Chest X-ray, PA view. Patient: 31 years old, sex F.
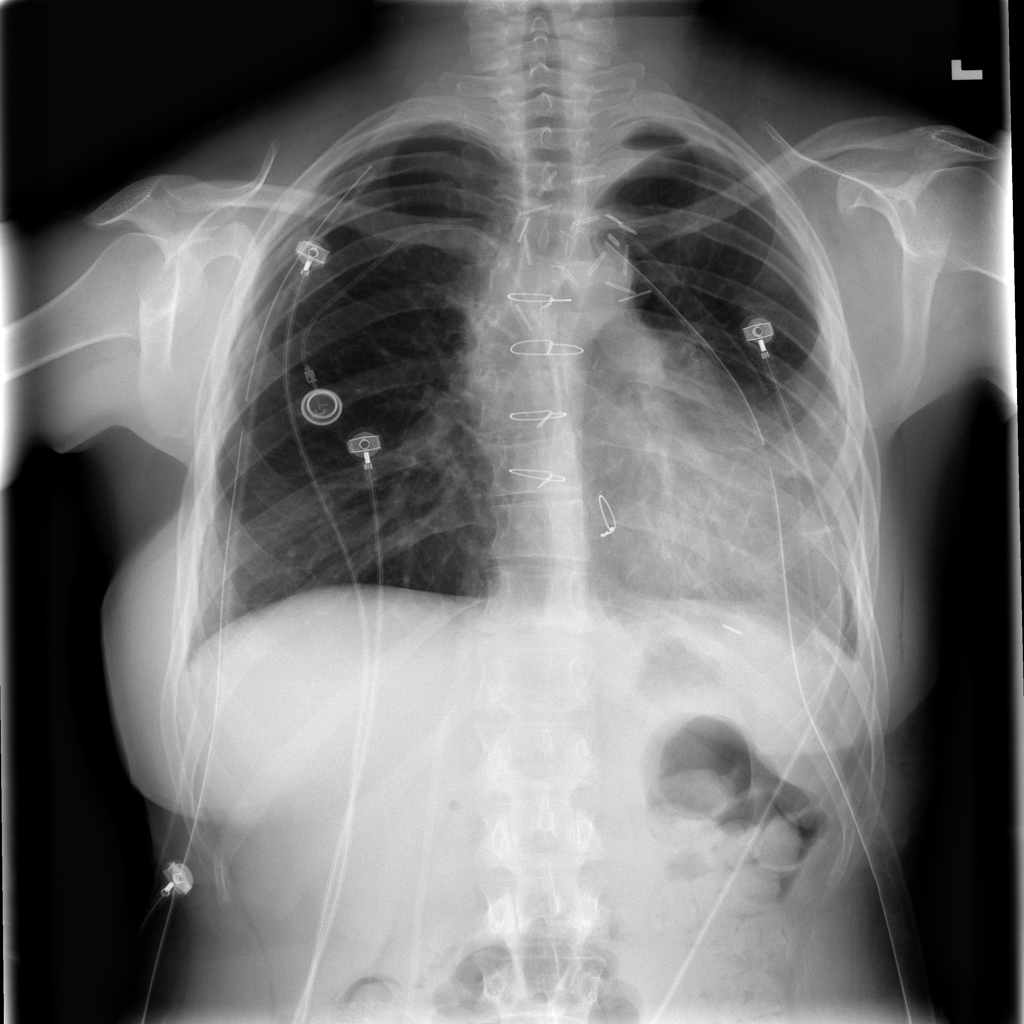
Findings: No Finding